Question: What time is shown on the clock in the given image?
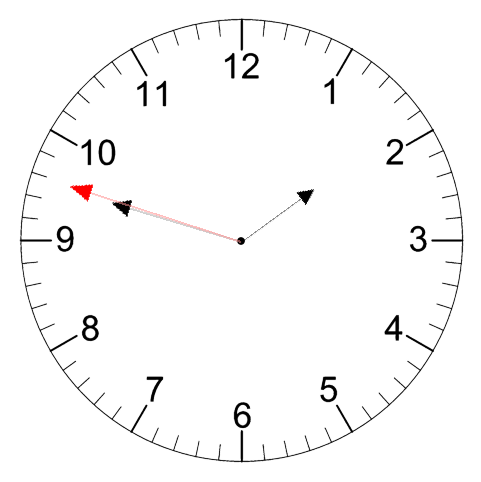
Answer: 01:47:48